Field crop: tomato
Growth stage: 1
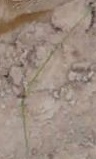
Species: cyperus